Question: I'm trying to connect from a local SQL Server Management Studio to a SQL Server hosted in a VM on Azure.
I followed all the instructions from
<URL> and created the necessary endpoints:

Somehow, I can't connect to the SQL Server, getting this error
---
'''
Cannot connect to xxx.cloudapp.net.
ADDITIONAL INFORMATION:
A network-related or instance-specific error occurred while establishing a connection
to SQL Server. The server was not found or was not accessible. Verify that the instance
name is correct and that SQL Server is configured to allow remote connections.
(provider: Named Pipes Provider, error: 40 - Could not open a connection to SQL Server)
(Microsoft SQL Server, Error: 53)
The network path was not found
'''
---
I already tried to temporary disable the windows firewall on the vm - without success. Any suggestions?
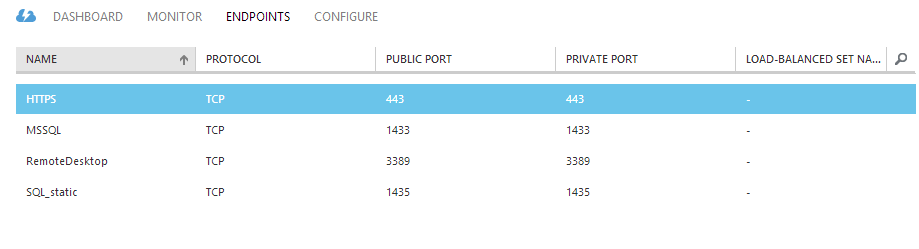
Answer: I had the same problem, this troubleshot helped me getting close to the solution:
<URL>
Summing up, what i did, i don't know if all these steps are necessary, so you should test after each one:
1) In SQL Server configuration manager enable Named Pipes in protocols
2) In the VM add a windows firewall inbound rule for sql server port (in my case the default 1433, in yours it seems to be 1435, make sure it's 1435 in sql server configuration)
3) Make Sure you are using a sql server authentication login (not a windows authentication) if you don't have one create it locally in the VM>MSSMS
4) Make Sure the SQL server is configured for mixed authentication (<URL>
5) Make sure sql server browser is running
Hope this helps :)